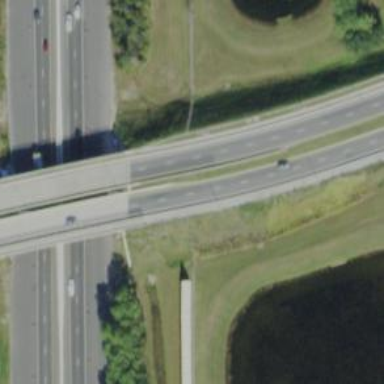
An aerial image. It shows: Footway bridge.